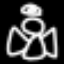
Label: angel